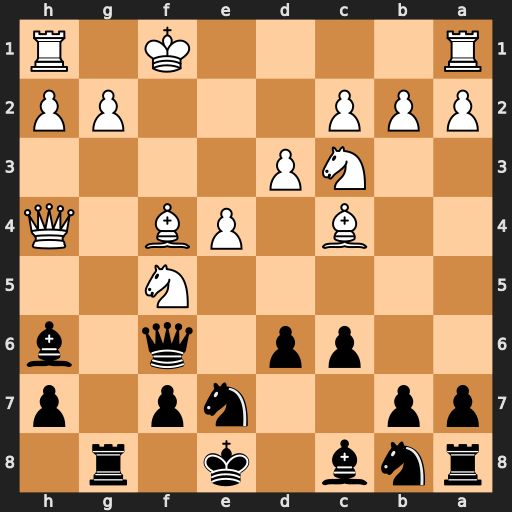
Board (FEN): rnb1k1r1/pp2np1p/2pp1q1b/5N2/2B1PB1Q/2NP4/PPP3PP/R4K1R
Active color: b
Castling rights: q
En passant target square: -
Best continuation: Qxh4 Nxh4 Bxf4